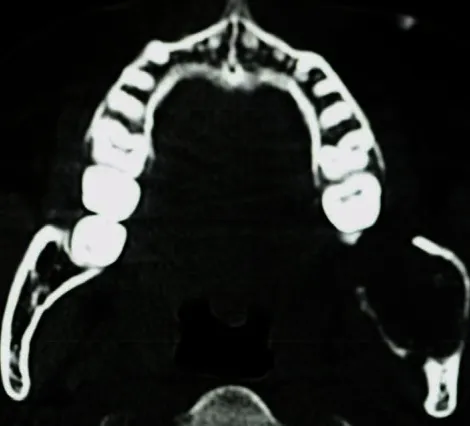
CT scan showing expansion and perforation of buccal and lingual cortical plates.
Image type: radiology (ct)